Question: I'm trying to make a '100x100' image with each pixel being a different random colour, like this example:

I've tried to use 'matplotlib' but I'm not having much luck. Should I maybe be using PIL?
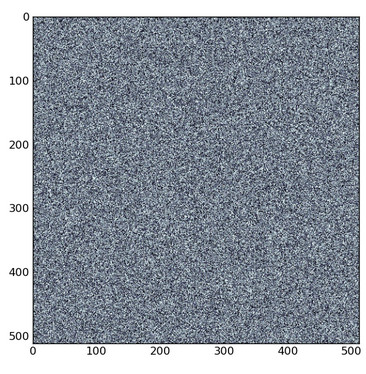
Answer: This is simple with 'numpy' and 'pylab'. You can set the colormap to be whatever you like, here I use spectral.
'''
from pylab import imshow, show, get_cmap
from numpy import random
Z = random.random((50,50)) # Test data
imshow(Z, cmap=get_cmap("Spectral"), interpolation='nearest')
show()
'''

Your target image looks to have a grayscale colormap with a higher pixel density than 100x100:
'''
import pylab as plt
import numpy as np
Z = np.random.random((500,500)) # Test data
plt.imshow(Z, cmap='gray', interpolation='nearest')
plt.show()
'''